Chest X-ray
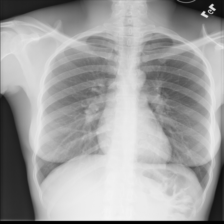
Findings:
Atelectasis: negative
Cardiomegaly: negative
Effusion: negative
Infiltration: negative
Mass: negative
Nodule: negative
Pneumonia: negative
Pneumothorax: negative
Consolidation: negative
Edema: negative
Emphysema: negative
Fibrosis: negative
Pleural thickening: negative
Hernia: negative